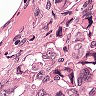
Metastatic tissue present: yes